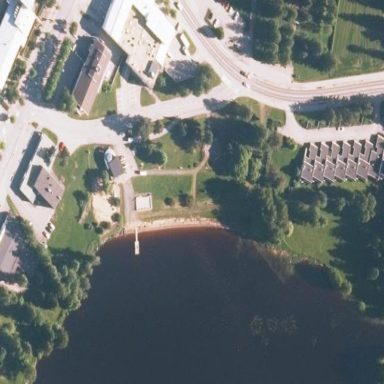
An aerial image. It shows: Lovely park for leisure and relaxation.